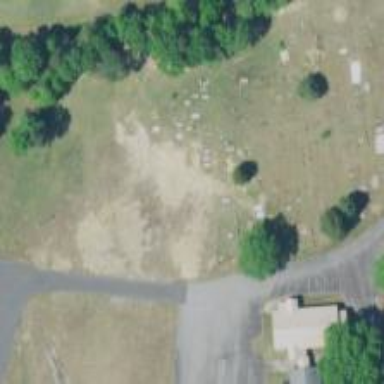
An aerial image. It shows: Grave yard.